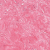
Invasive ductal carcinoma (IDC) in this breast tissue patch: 0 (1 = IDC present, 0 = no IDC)